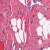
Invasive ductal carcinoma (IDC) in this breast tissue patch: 0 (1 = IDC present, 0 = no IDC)